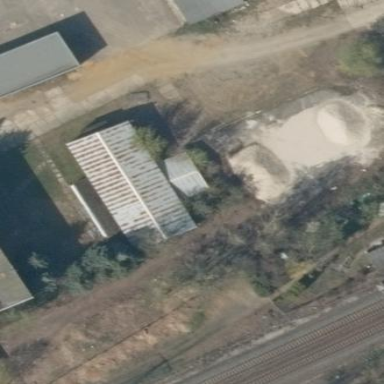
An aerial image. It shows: Industrial building.